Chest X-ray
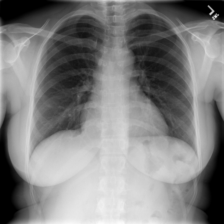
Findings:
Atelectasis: negative
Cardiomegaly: negative
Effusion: negative
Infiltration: negative
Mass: negative
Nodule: negative
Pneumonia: negative
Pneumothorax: negative
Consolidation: negative
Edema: negative
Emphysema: negative
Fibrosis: negative
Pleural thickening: negative
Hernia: negative